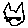
Label: cat